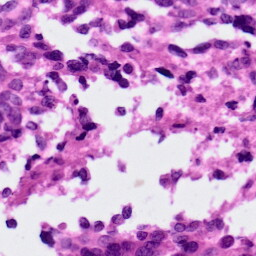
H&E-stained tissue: Ovarian